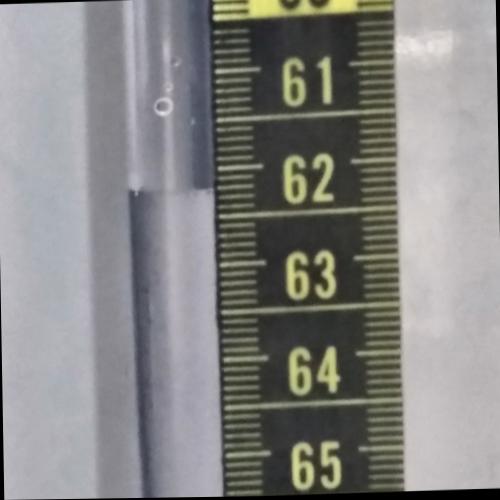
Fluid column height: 62.2 cm